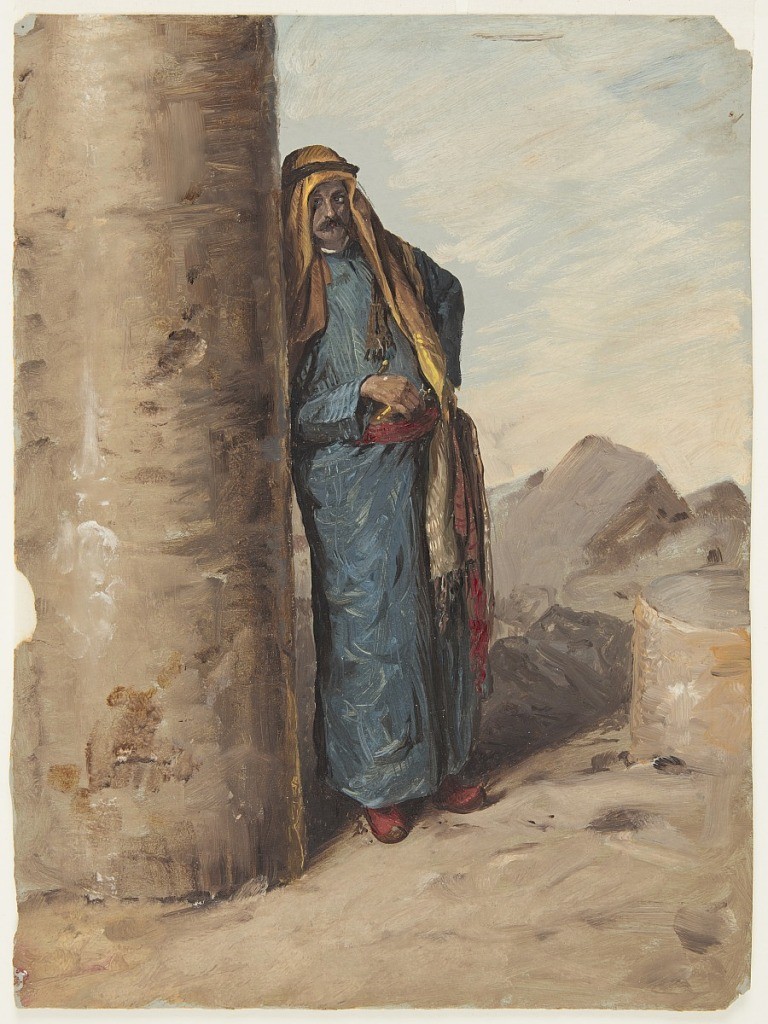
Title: Standing Bedouin Figure
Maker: Frederic Edwin Church, American, 1826–1900
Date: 1869-1870
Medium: Oil paint and graphite on brown paper; verso: black crayon
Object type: Drawing
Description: Figure study of an individual outfitted in Bedouin clothing. The figure stands among classical ruins strewn upon the ground and leans against a column at left. He glares out of frame to the left. Although wearing the flowing headdress and draped clothing of the Bedouin people, this individual is actually Benjamin Bellows Grant Stone, Church's neighbor who he dressed up to serve as a model. In the background, whispy clouds stretch across a blue sky.

Verso: Sketches of architectural forms in outline.